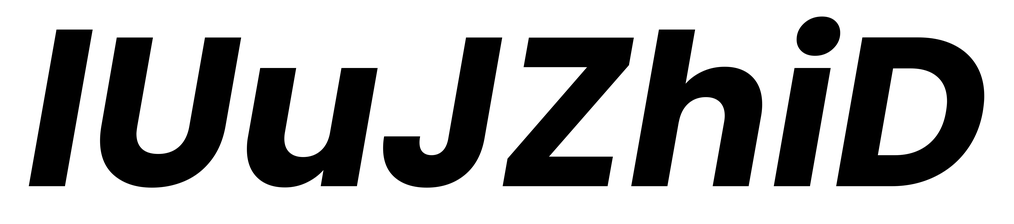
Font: Poppins-BoldItalic